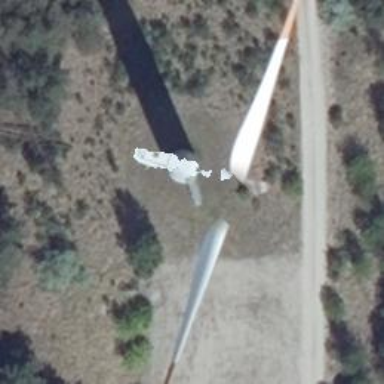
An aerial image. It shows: Wind turbine generating power.